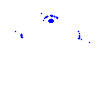
Particle: pion